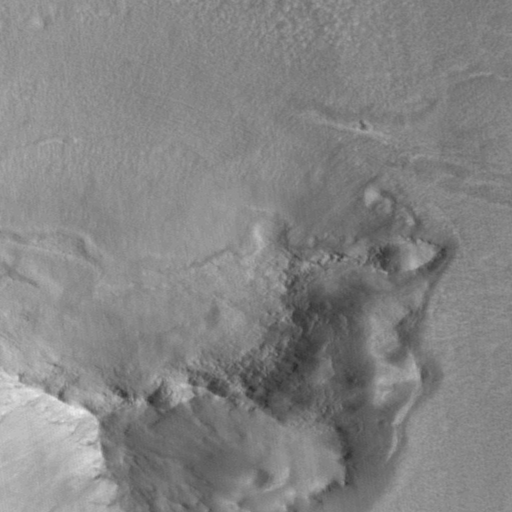
Classes present: Background